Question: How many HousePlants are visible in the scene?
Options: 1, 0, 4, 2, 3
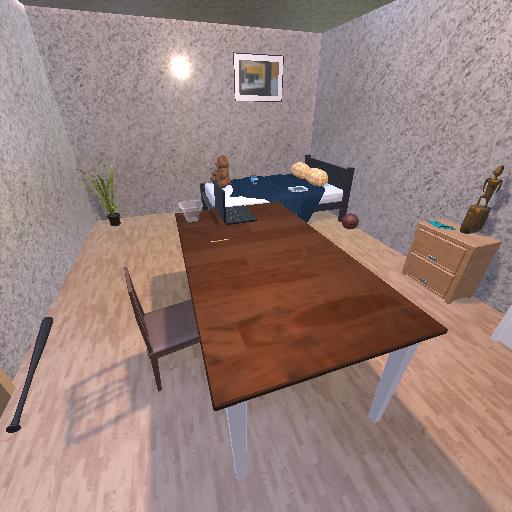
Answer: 1